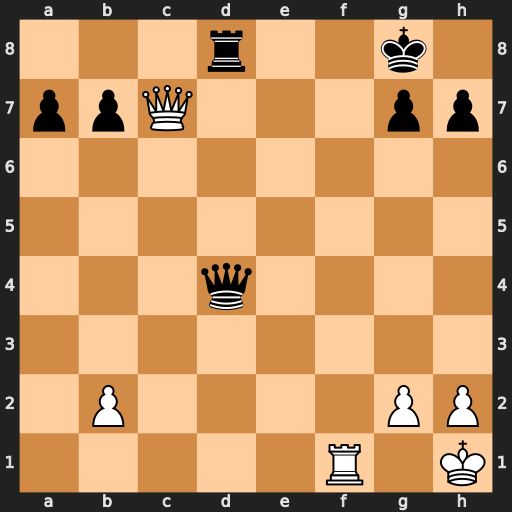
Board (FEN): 3r2k1/ppQ3pp/8/8/3q4/8/1P4PP/5R1K
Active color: w
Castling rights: -
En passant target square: -
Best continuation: Qf7+ Kh8 Qf8+ Rxf8 Rxf8#